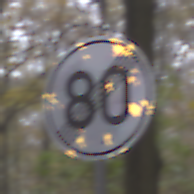
Verkehrszeichen: EndeGeschwindigkeit80
Umgebung: Outdoor, Nature
Tageszeit: MorningAfternoon
Wetter: Overcast
Licht: Natural
Jahreszeit: Autumn
Kontrast: LowContrast